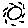
Label: sun